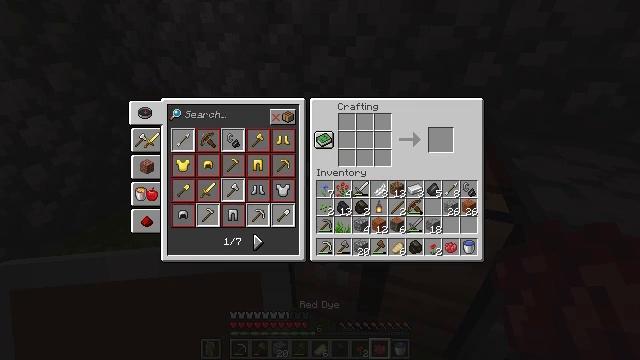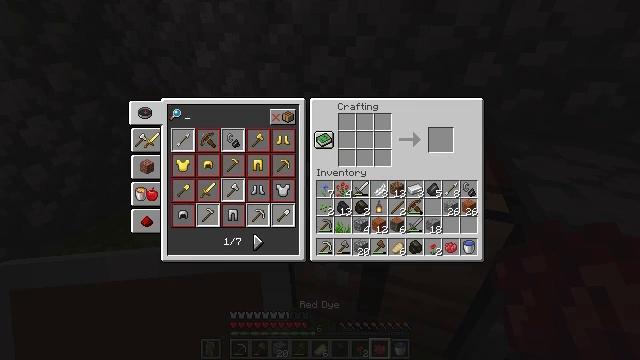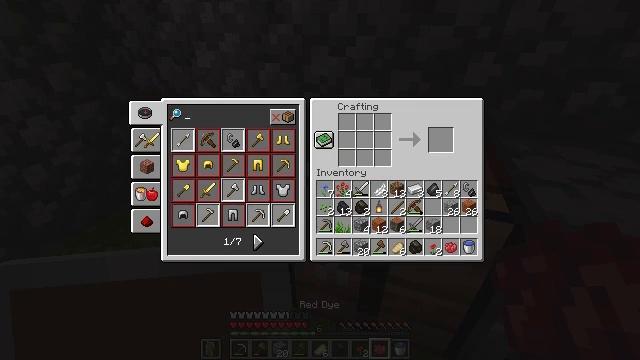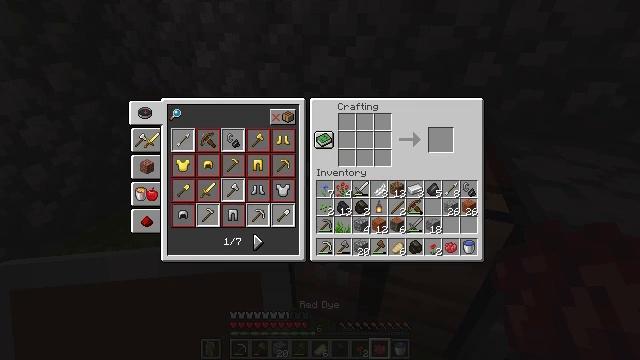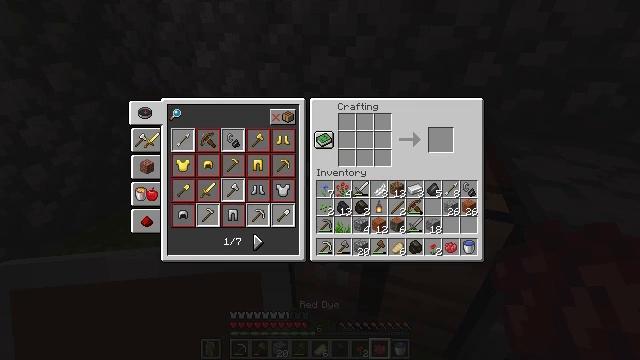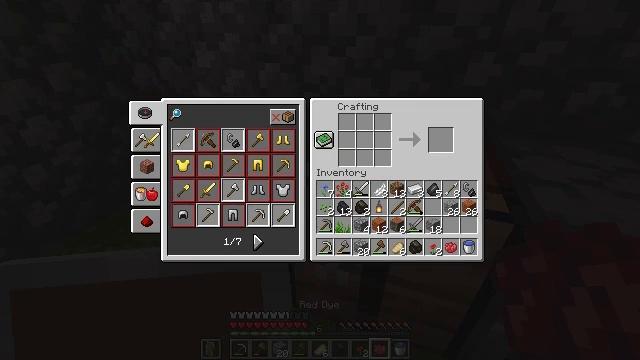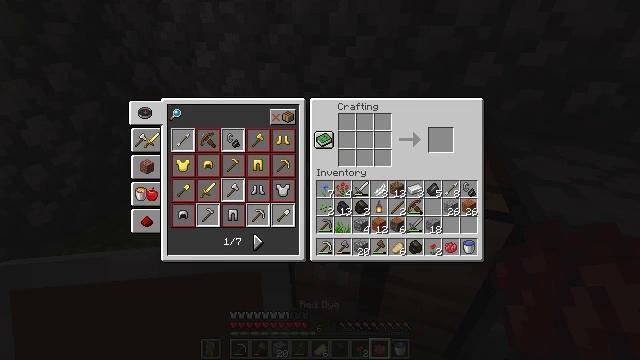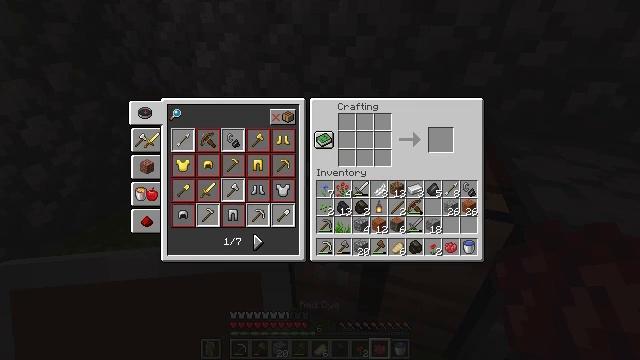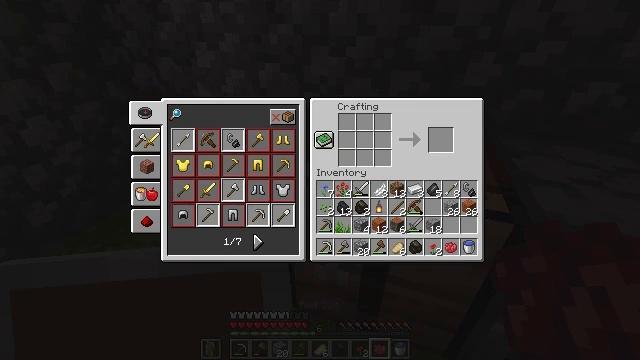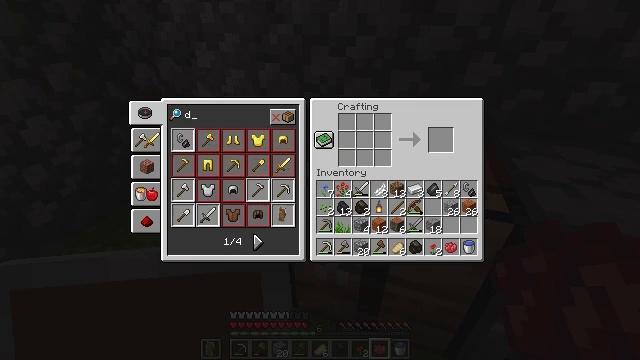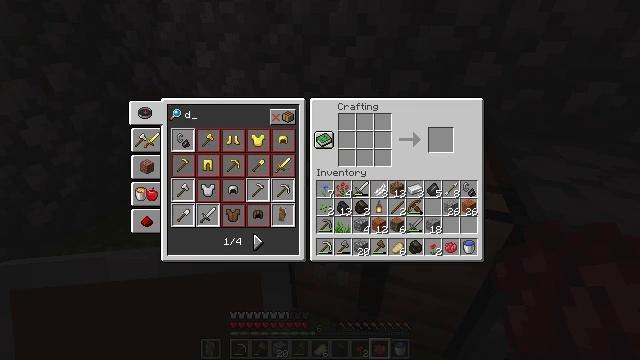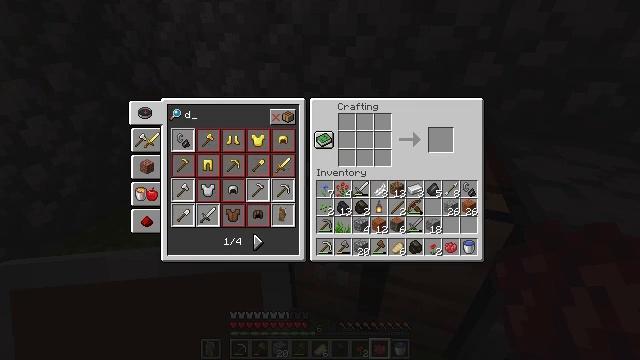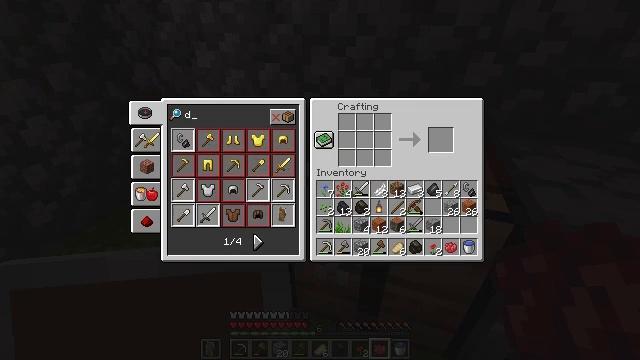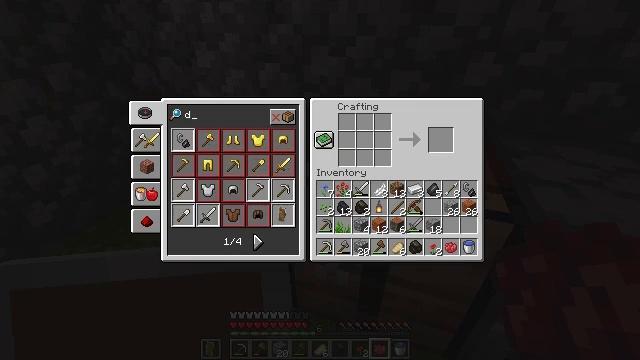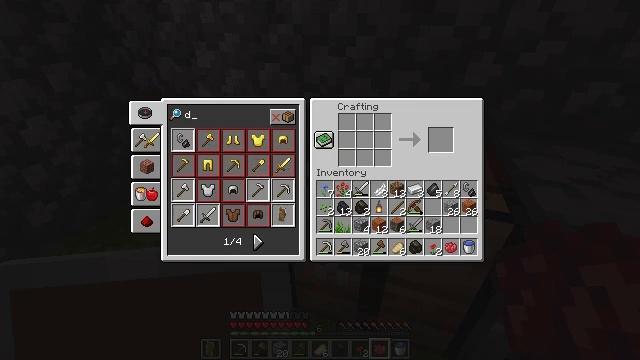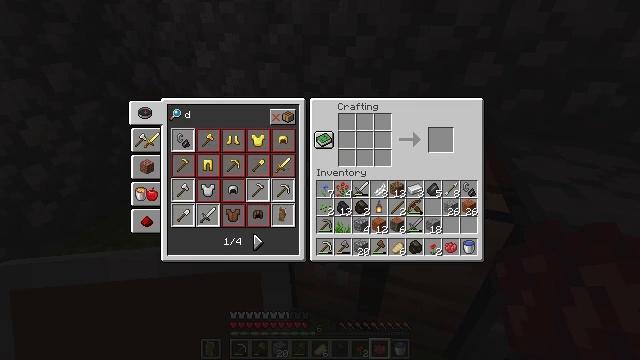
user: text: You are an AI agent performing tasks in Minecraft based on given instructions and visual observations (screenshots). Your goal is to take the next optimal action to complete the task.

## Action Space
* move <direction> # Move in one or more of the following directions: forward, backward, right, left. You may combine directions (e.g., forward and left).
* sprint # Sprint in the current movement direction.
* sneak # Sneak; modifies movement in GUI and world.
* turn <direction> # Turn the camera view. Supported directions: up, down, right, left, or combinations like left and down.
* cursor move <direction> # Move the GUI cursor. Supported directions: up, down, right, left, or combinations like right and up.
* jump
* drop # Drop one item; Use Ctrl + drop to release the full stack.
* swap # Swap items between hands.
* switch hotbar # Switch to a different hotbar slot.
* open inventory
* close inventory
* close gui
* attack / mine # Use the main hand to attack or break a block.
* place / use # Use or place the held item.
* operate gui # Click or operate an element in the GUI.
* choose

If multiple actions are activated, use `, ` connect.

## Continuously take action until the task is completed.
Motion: motion action
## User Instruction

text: Use acacia planks to make an acacia door in the crafting table.
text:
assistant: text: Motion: operate gui
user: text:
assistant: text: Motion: operate gui
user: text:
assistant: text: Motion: operate gui
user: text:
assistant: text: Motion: no_op
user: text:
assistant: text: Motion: no_op
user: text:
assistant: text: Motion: no_op
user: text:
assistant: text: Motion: no_op
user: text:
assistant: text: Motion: no_op
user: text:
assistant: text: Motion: move right
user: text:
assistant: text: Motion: move right
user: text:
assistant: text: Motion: move right
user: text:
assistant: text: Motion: move right
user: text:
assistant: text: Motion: no_op
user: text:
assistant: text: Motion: no_op
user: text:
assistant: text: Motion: no_op
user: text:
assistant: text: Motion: no_op
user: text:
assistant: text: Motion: no_op
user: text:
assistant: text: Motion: no_op
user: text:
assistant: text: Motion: no_op
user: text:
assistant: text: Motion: no_op
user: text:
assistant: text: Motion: no_op
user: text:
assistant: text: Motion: no_op
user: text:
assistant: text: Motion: no_op
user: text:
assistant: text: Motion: no_op
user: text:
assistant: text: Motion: no_op
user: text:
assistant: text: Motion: no_op
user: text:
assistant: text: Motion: no_op
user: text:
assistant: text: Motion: no_op
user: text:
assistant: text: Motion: no_op
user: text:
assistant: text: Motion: no_op